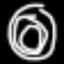
Label: donut